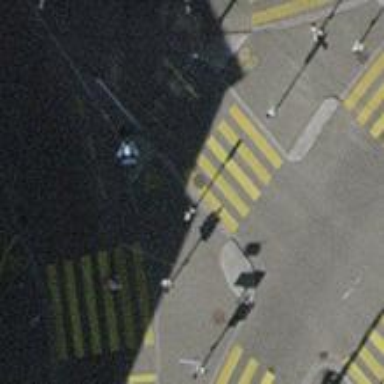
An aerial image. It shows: Footway with asphalt surface featuring zebra crossing.